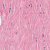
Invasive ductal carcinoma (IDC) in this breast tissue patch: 0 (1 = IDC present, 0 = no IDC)